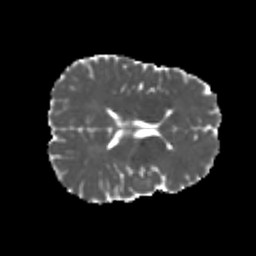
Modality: MD
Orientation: axial
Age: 24
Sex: male
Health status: healthy
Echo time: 0.074 s